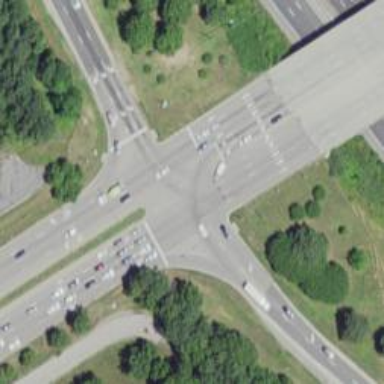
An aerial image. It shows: Expressway with asphalt surface classified as trunk highway.